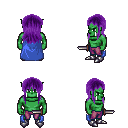
a pixel art fantasy rpg character, male body template, orc, green skin, blue cape, magenta pants, purple unkempt hairstyle, metal boots, dagger, four views (front, back, left, right), 2x2 character sprite sheet, small pixel art, hard edges, no anti-aliasing